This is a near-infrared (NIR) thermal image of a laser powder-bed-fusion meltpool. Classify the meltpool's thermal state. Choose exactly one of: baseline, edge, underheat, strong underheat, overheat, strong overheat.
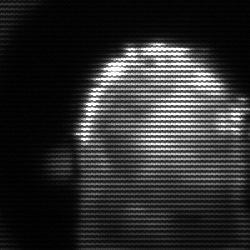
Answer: baseline